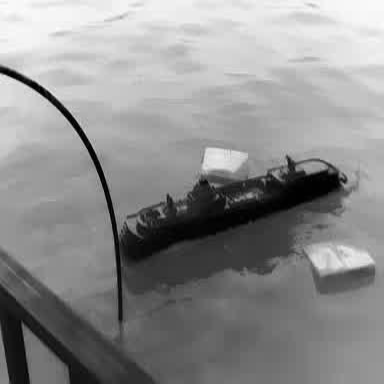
There is a container_ship in the infrared image.